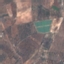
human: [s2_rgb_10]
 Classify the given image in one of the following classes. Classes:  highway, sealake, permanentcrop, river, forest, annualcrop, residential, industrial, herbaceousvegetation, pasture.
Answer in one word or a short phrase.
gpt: PermanentCrop